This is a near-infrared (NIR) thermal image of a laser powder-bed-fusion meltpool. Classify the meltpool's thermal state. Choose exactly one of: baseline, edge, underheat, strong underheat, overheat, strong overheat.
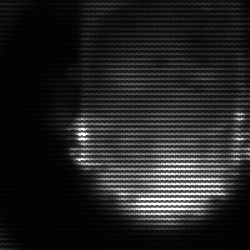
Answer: baseline